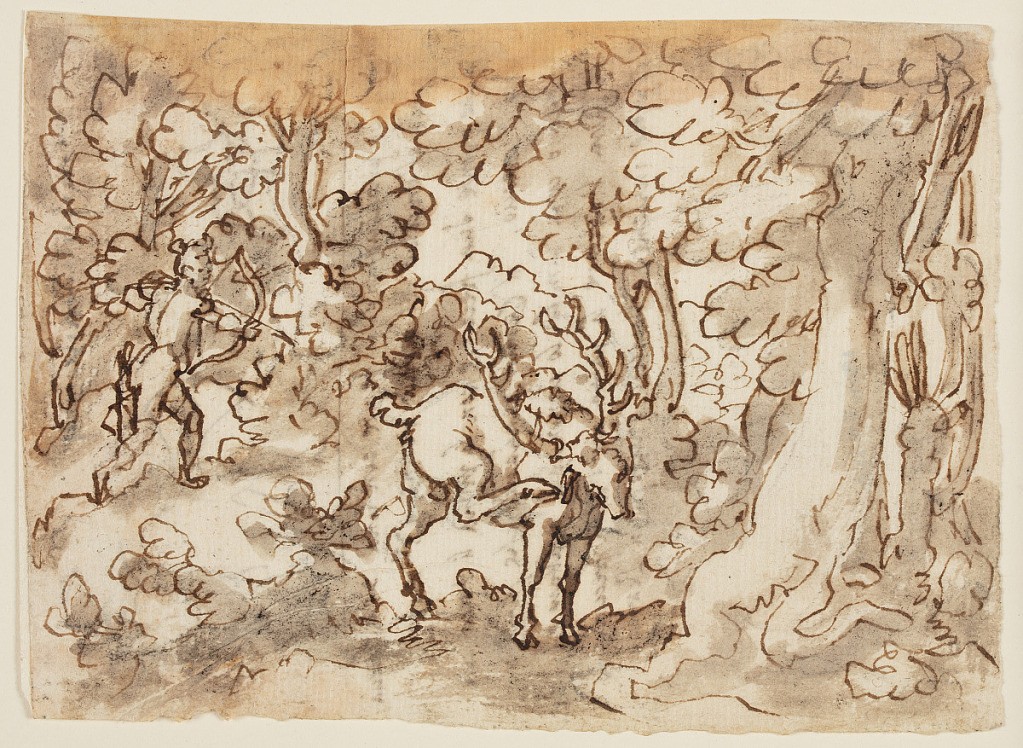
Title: Deer Hunt with Bow and Arrow
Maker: Jan van der Straet, called Stradanus, Flemish, 1523–1605
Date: ca. 1596–99
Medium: Recto: pen and brown ink, brush and black wash over black chalk on laid paper Verso: pen and brown ink on laid paper
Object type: Drawing
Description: Recto: A forest scene with a stag standing in the center foreground, scratching his right ear. In the background at left, a huntsman prepares to shoot an arrow at the animal.   
Verso: Italian inscription relating to the recto, written in the hand of Luigi Alamanni.